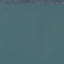
Land use / land cover class: SeaLake